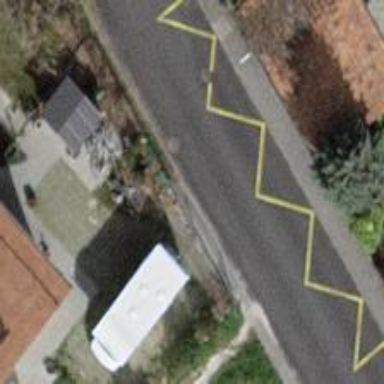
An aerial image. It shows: Public transport stop position.